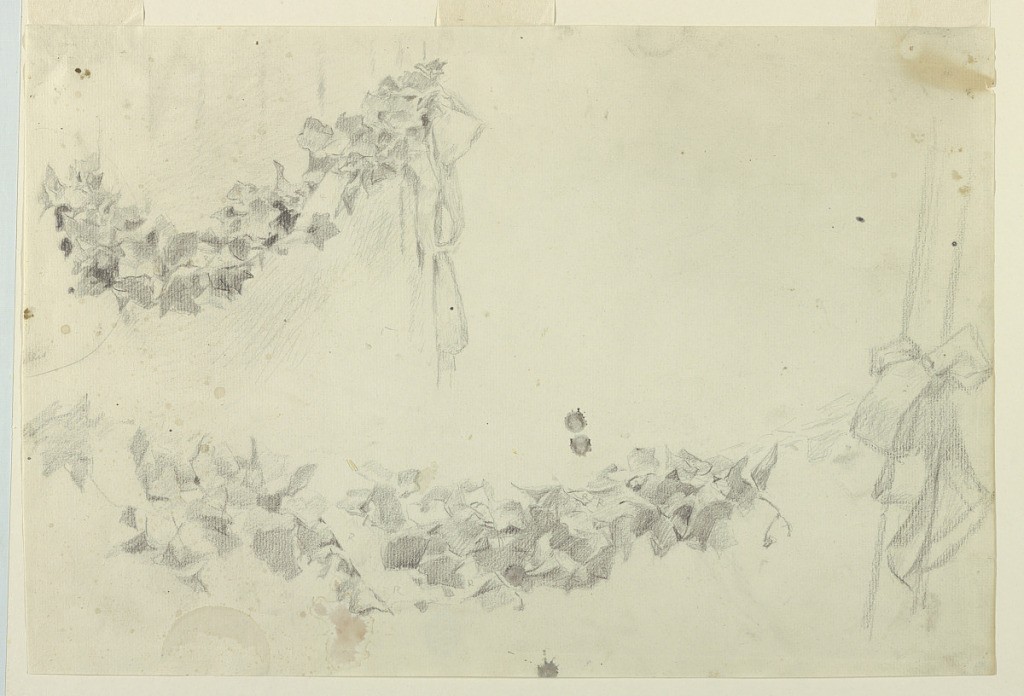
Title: Study for festoons, “Vintage Festival,” Mendelssohn Glee Club, New York, NY
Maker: Robert Frederick Blum, American, 1857–1903
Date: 1895–1898
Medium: Graphite on paper
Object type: Drawing
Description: Sketches of draped festoons. Top left: a festoon surrounds a column. Bottom, a hanging festoon.